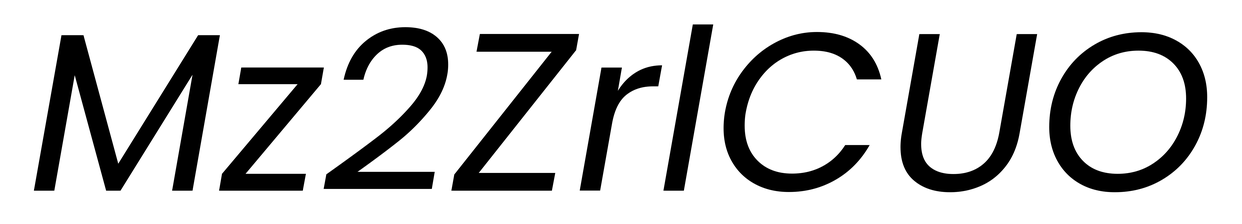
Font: Poppins-Italic